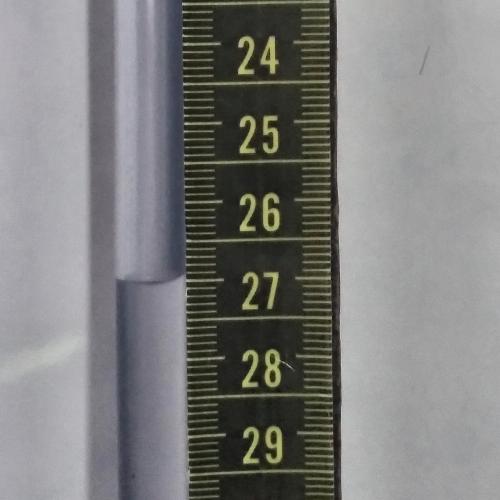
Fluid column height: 27.0 cm